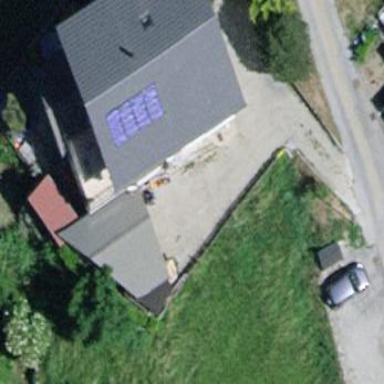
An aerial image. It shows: Building with gabled roof.